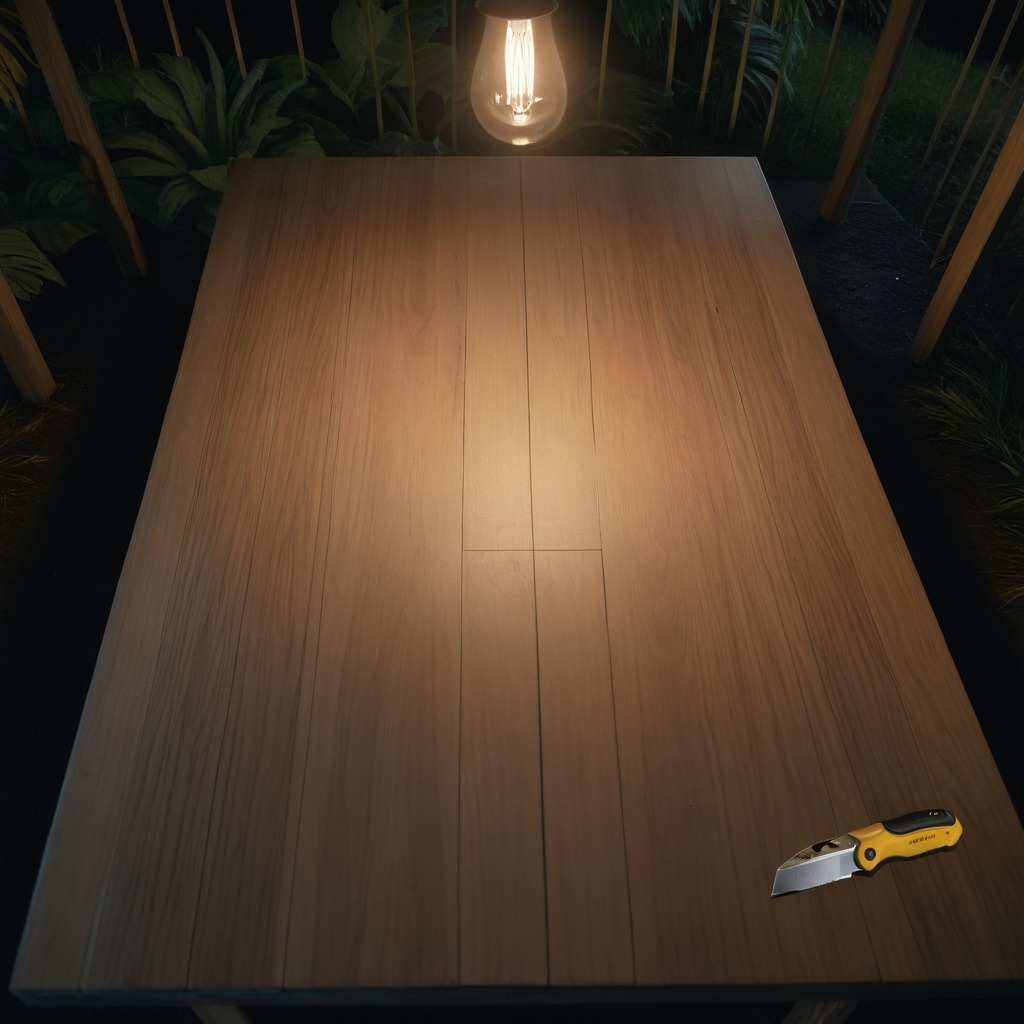
A utility knife is lying on a wooden table inside a jungle field workshop tent at night dim ambient light soft shadows worn but